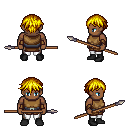
a pixel art fantasy rpg character, male body template, human, dark skin, leather chest armor, white pants, blonde short bangs hairstyle, leather bracers, black shoes, spear, four views (front, back, left, right), 2x2 character sprite sheet, small pixel art, hard edges, no anti-aliasing